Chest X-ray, AP view. Patient: 52 years old, sex M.
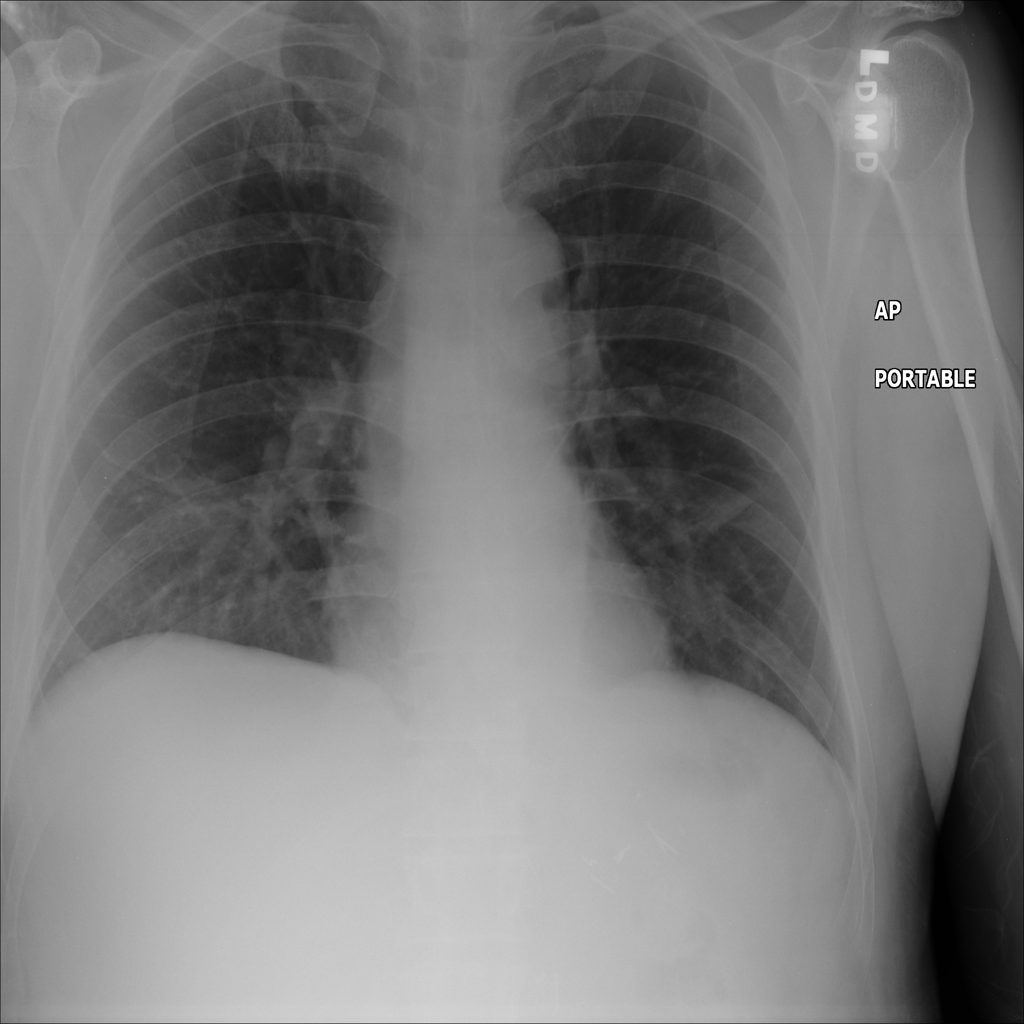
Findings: No Finding